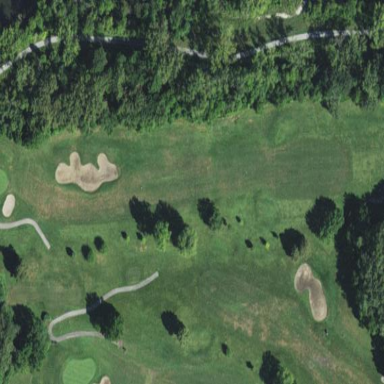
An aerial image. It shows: Well-maintained grassy area designated as golf fairway for the sport of golf. The grass is neatly mown.